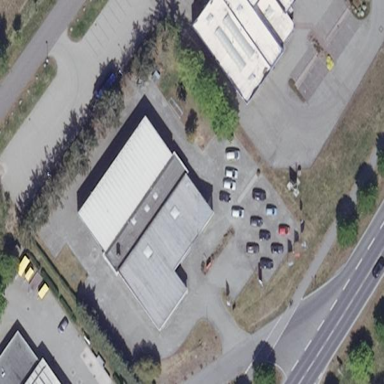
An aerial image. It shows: Building that houses car shop.